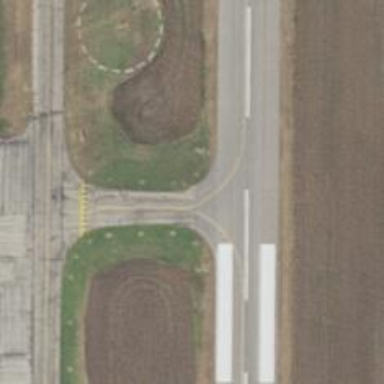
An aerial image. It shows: View of taxiway at the airport.